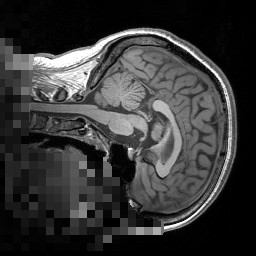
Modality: T1w
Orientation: sagittal
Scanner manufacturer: siemens
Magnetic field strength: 3 T
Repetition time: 1.5 s
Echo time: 0.00291 s